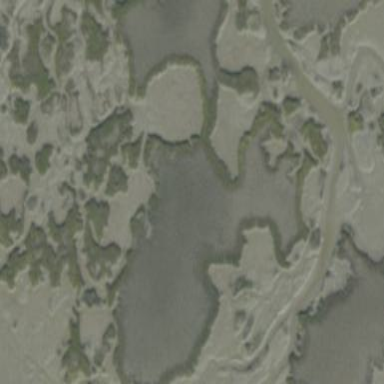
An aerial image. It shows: Saltmarsh wetland area.